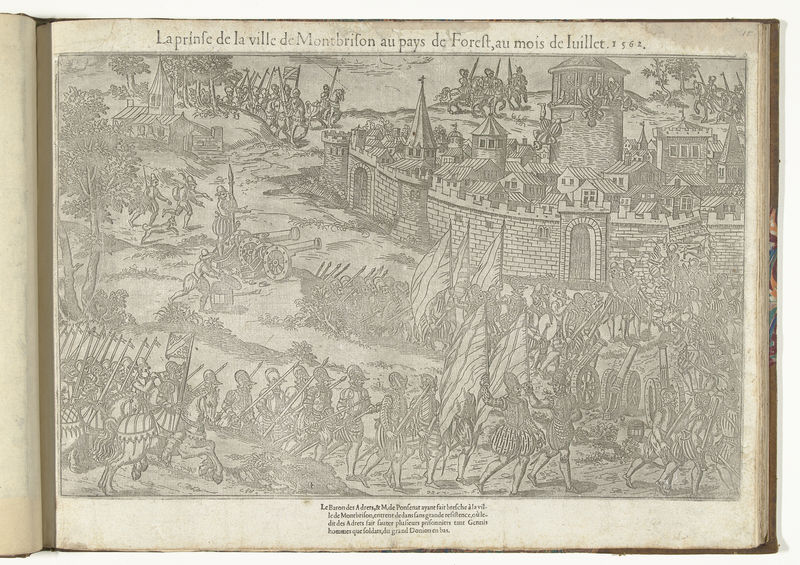
Titel: Montbrison ingenomen door Des Andrets
Künstler: Jean Perrissin
Standort: Amsterdam
Institution: Rijksmuseum
Schlagwörter: gravure, ville, plan, chateau, rempart, soldat, attaque, attroupement, envahisseur, montbrifon, foreft, juillet